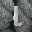
Label: 1